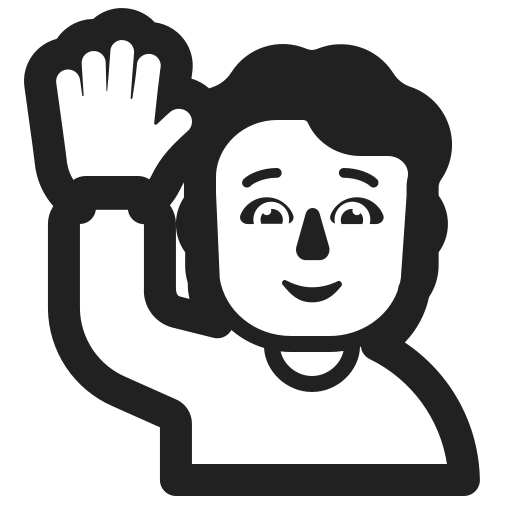
person raising hand high contrast default